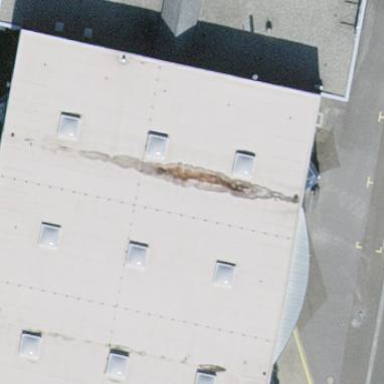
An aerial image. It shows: Industrial building.